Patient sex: M
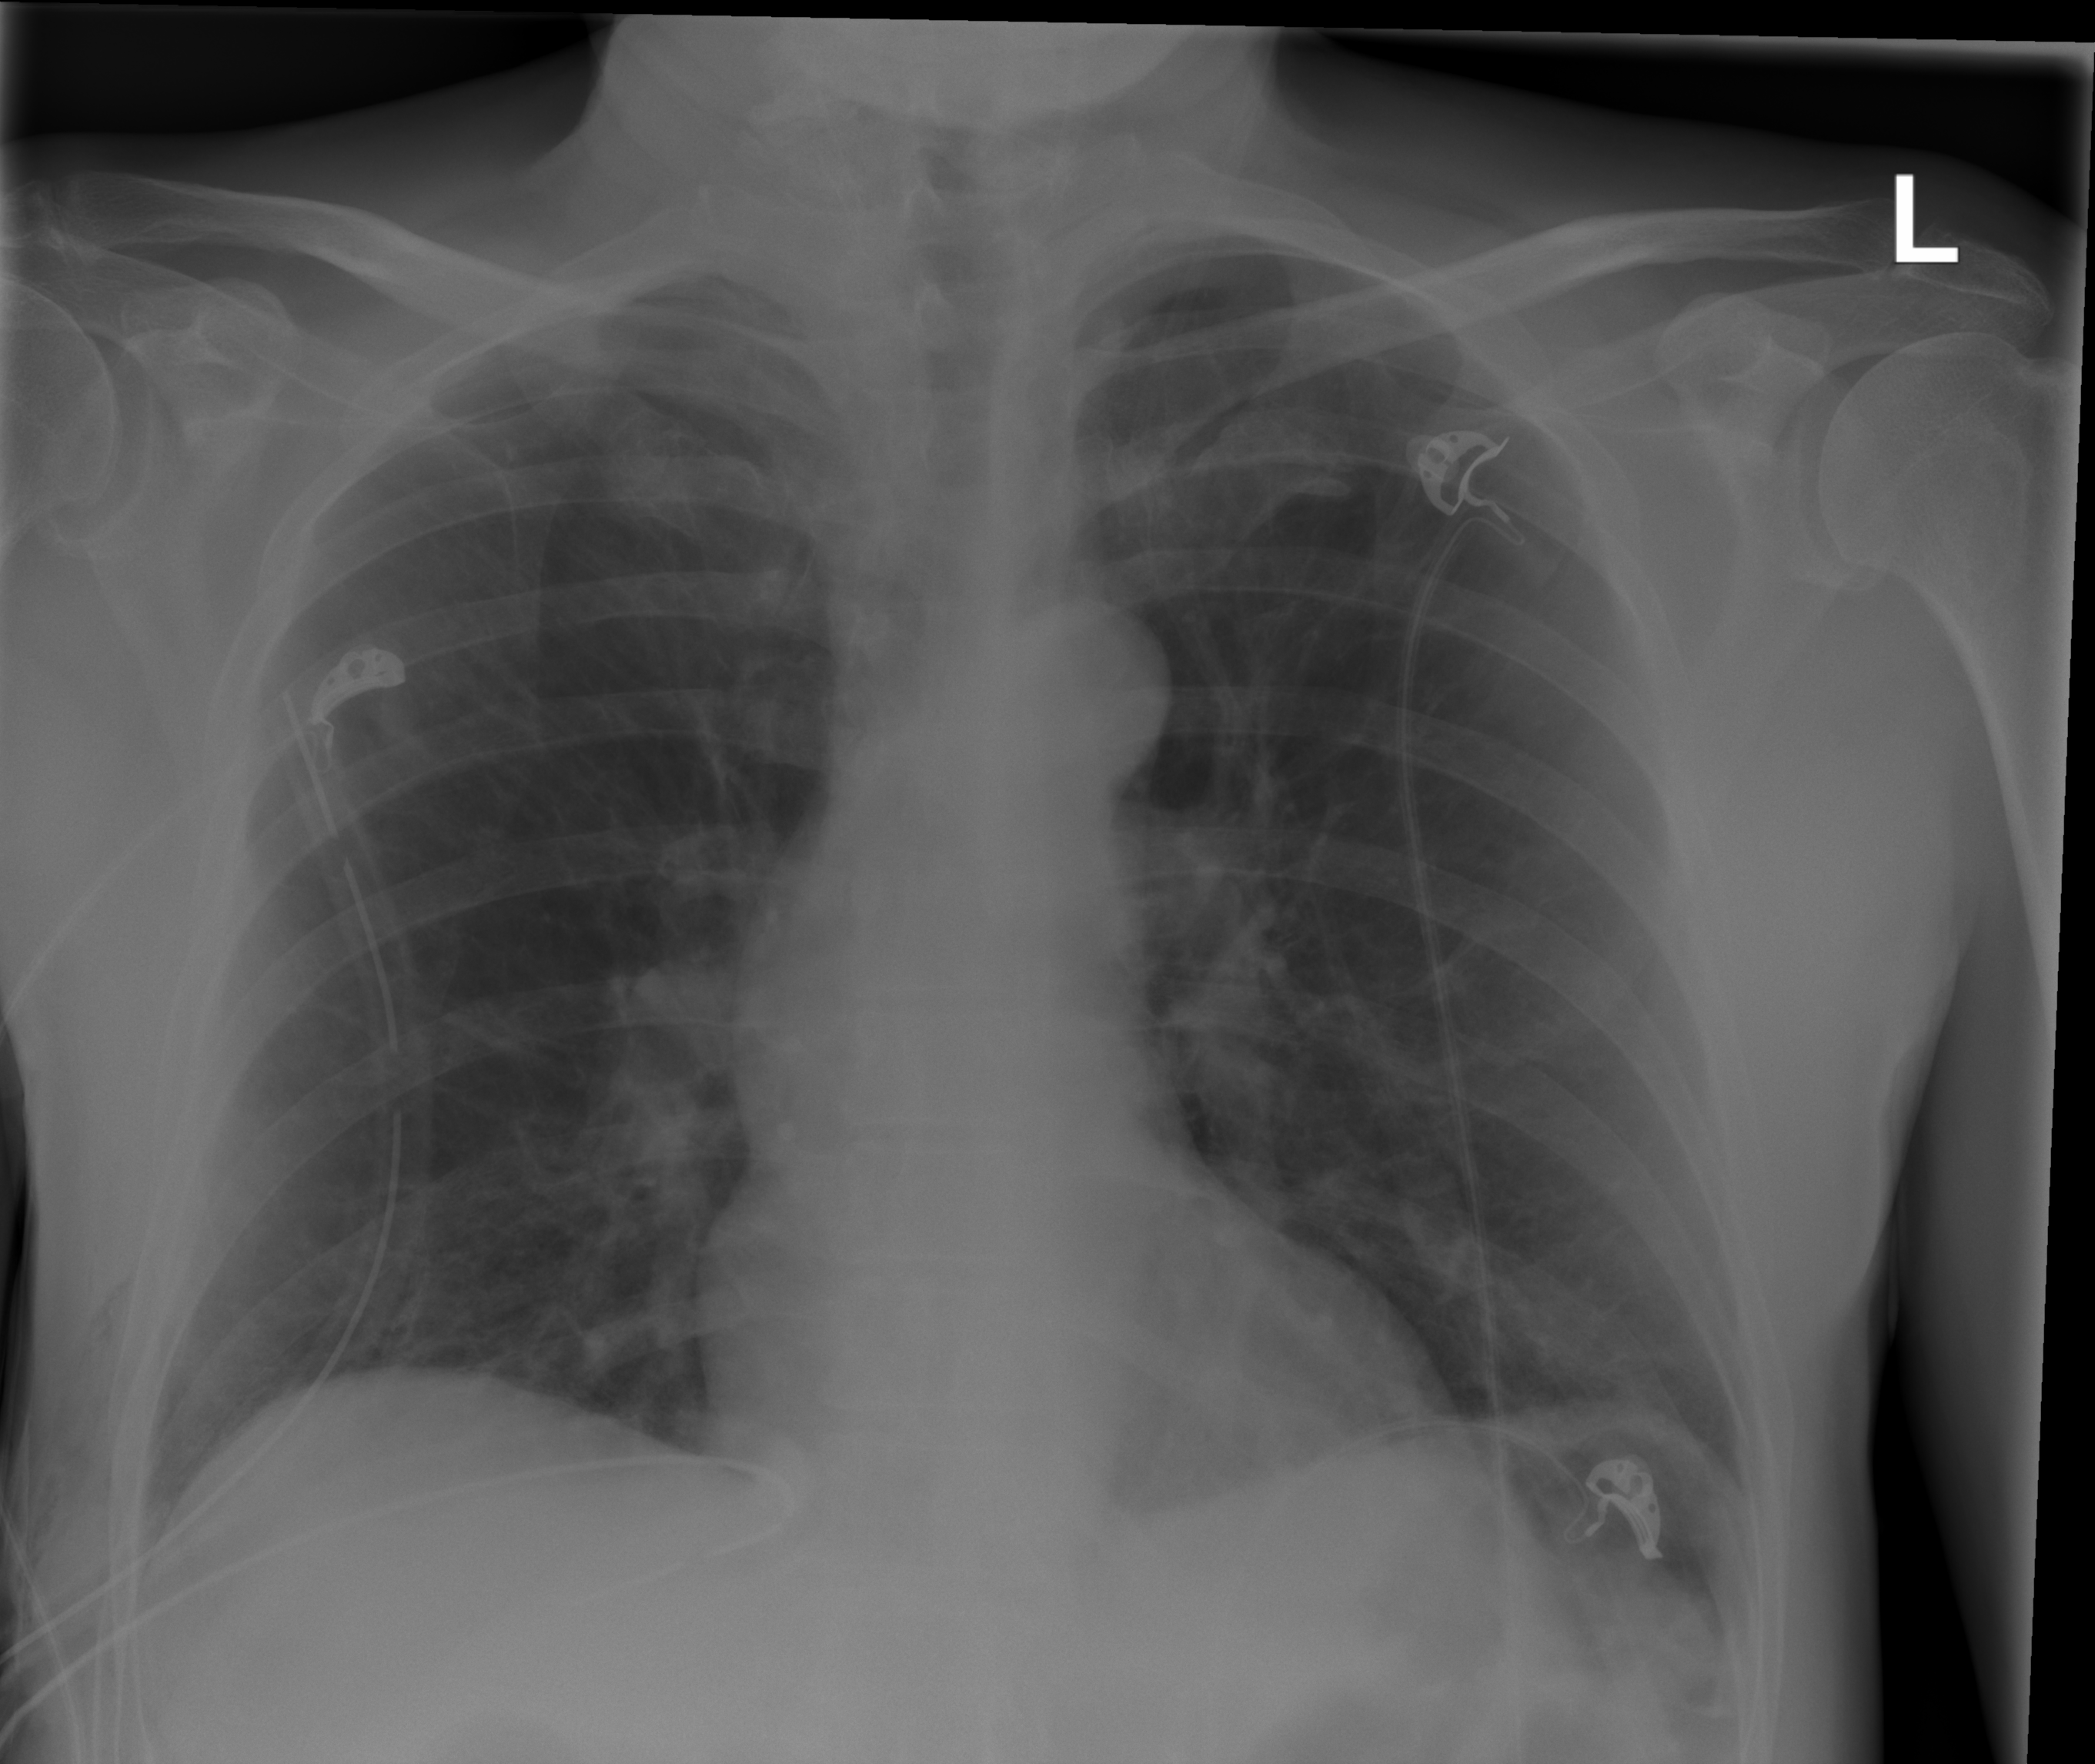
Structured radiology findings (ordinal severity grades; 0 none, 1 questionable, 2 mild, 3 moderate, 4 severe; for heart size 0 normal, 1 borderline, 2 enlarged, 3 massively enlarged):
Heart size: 0
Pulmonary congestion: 0
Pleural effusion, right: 0
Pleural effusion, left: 0
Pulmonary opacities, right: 0
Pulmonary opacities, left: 0
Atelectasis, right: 2
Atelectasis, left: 2